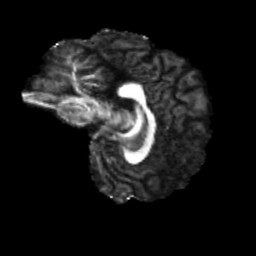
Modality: FA
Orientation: sagittal
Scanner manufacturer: siemens
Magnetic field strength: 3 T
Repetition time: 4 s
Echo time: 0.0594 s